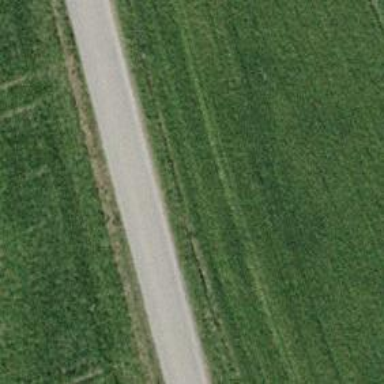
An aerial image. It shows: Well-maintained track road of grade 1.